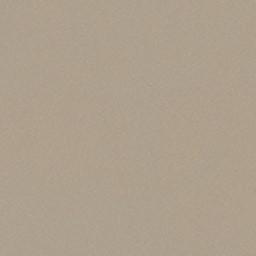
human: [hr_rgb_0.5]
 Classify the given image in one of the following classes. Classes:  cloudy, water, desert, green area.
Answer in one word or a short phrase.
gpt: desert